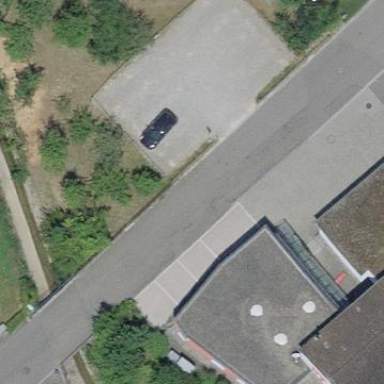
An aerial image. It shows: Parking area with paving stones.